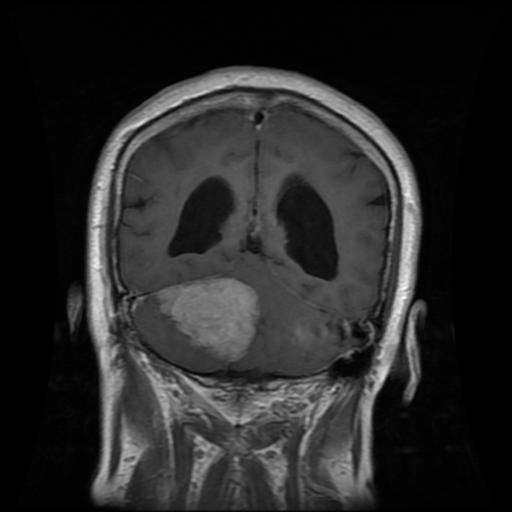
Label: meningioma